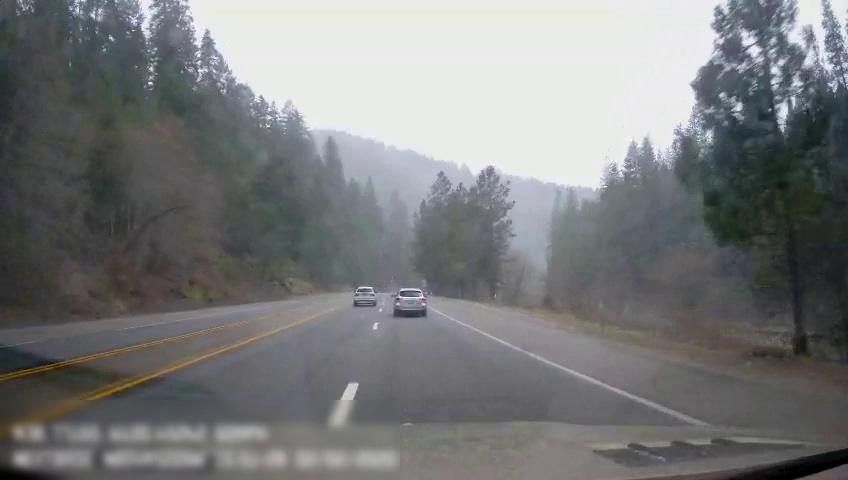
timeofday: Day
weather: Cloudy
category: Drivable Space
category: Vehicles | SUV
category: Vehicles | SUV
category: Lanes | Opposite Lane
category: Lanes | Current Lane
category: Lanes | Current Lane
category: Lanes | Opposite Lane
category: Lanes | Alternate Lane
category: Lanes | Alternate Lane
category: Lanes | Alternate Lane